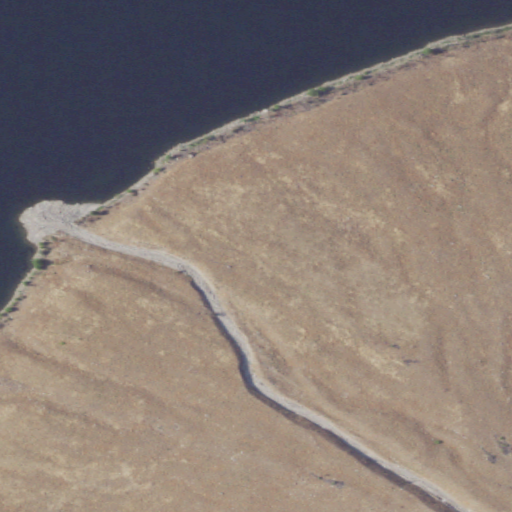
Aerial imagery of valley in Washington named Hendricks Draw containing grassland, open water, and shrub